Question: Is there any way with jQuery-Mobile to change the language of the buttons displayed in the top bar of an iPhone/iPad virtual keyboard or to change the texts or remove them at all?
I have seen the language of the "space" and "Go" buttons inside the keyboard depend on the phone language and that is correct, but the buttons in the top bar of the keyboard are always displayed in English to me and I can not find the way to change them...
I am refering to these buttons.

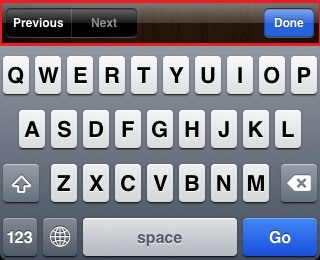
Answer: I guess the answer is that if you are using Safari the answer is that it will use the system language, but if you wrap your application with i.e. PhoneGap you can set the 'CFBundleAllowMixedLocalizations' to 'Yes' in your info.plist file in Xcode.